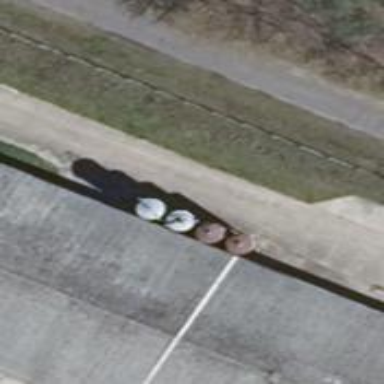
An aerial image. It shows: Silo.